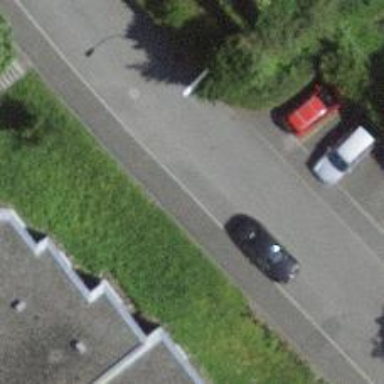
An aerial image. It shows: Kerb serving as barrier.